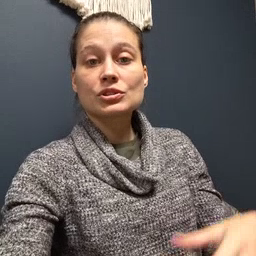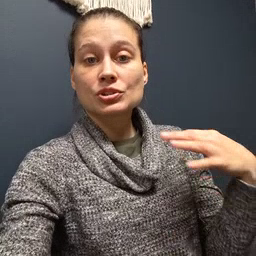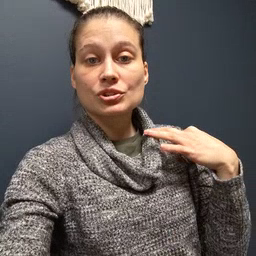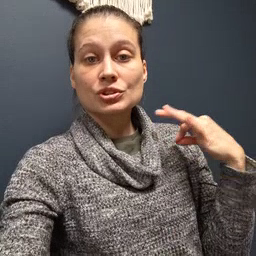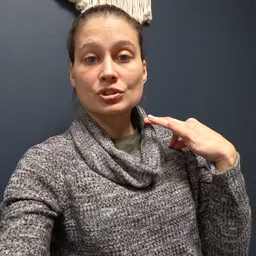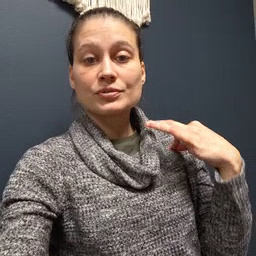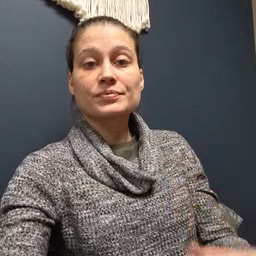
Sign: shirt